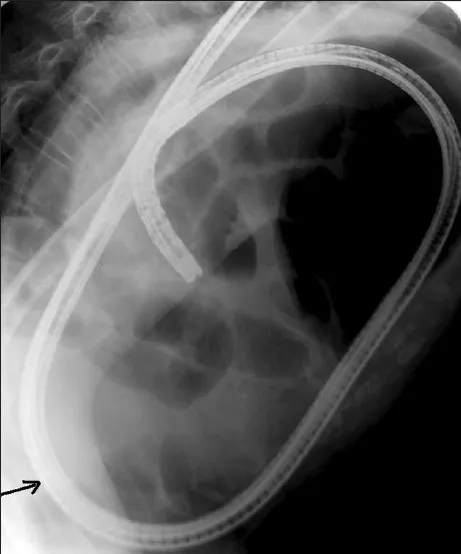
Lateral radiograph of the chest taken during endoscopy shows the scope to enter the air-fluid level within the right hemithorax (black arrow), suggesting right diaphragmatic hernia.
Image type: radiology (x_ray)